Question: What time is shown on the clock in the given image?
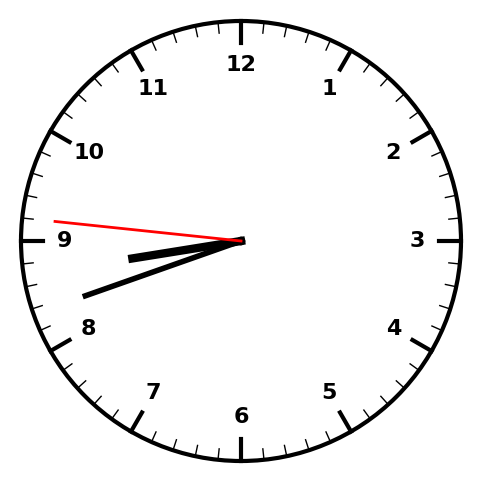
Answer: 08:41:46